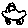
Label: car